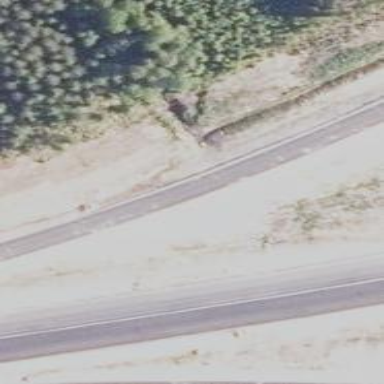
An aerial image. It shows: Trunk link highway.